Interaction volume radius: 5 \u00c5
Interaction volume height: 15 \u00c5
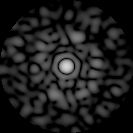
Disorder parameter: 0.8434